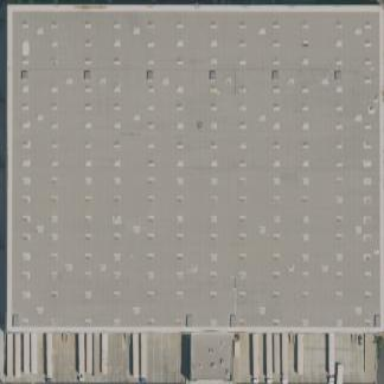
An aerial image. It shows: Warehouse.